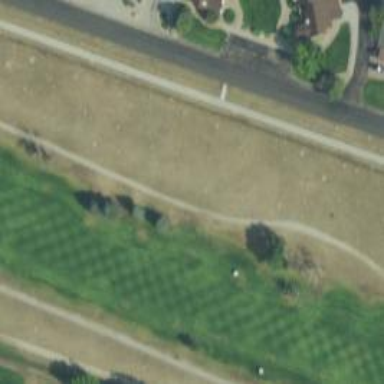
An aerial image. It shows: Path for golf carts.